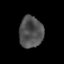
Tissue: lung
Cell type: Epithelial cells
Senescence score: 0.06171
Nuclear area (px): 735
Mean DAPI intensity: 80.497